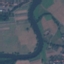
Land use / land cover class: River